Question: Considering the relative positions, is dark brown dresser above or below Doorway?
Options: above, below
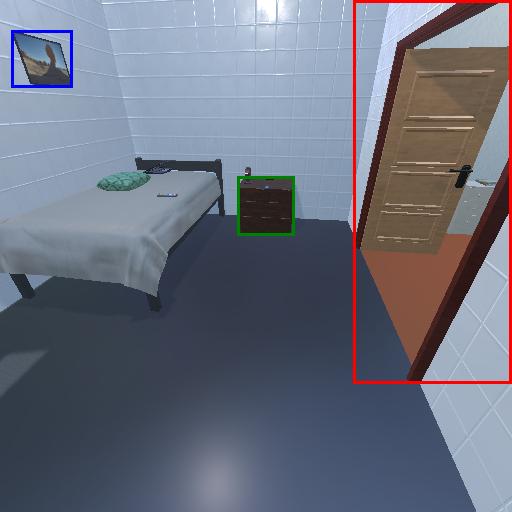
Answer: above